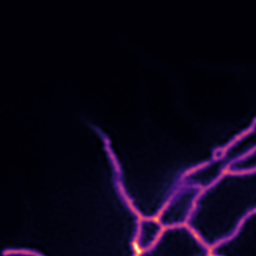
Label: Super-resolution ER image